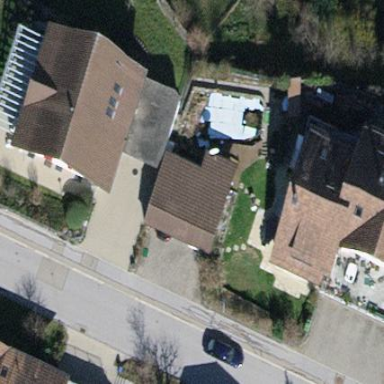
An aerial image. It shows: Garage building.